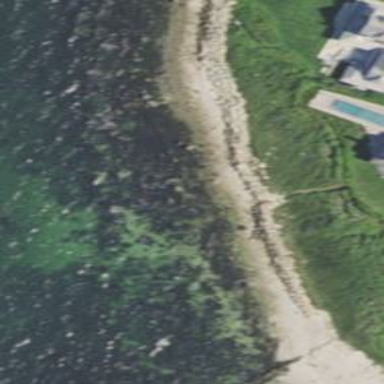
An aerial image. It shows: Rocky area where the tidal waters flow in.